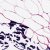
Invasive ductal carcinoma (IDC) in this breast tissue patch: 0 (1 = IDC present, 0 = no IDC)